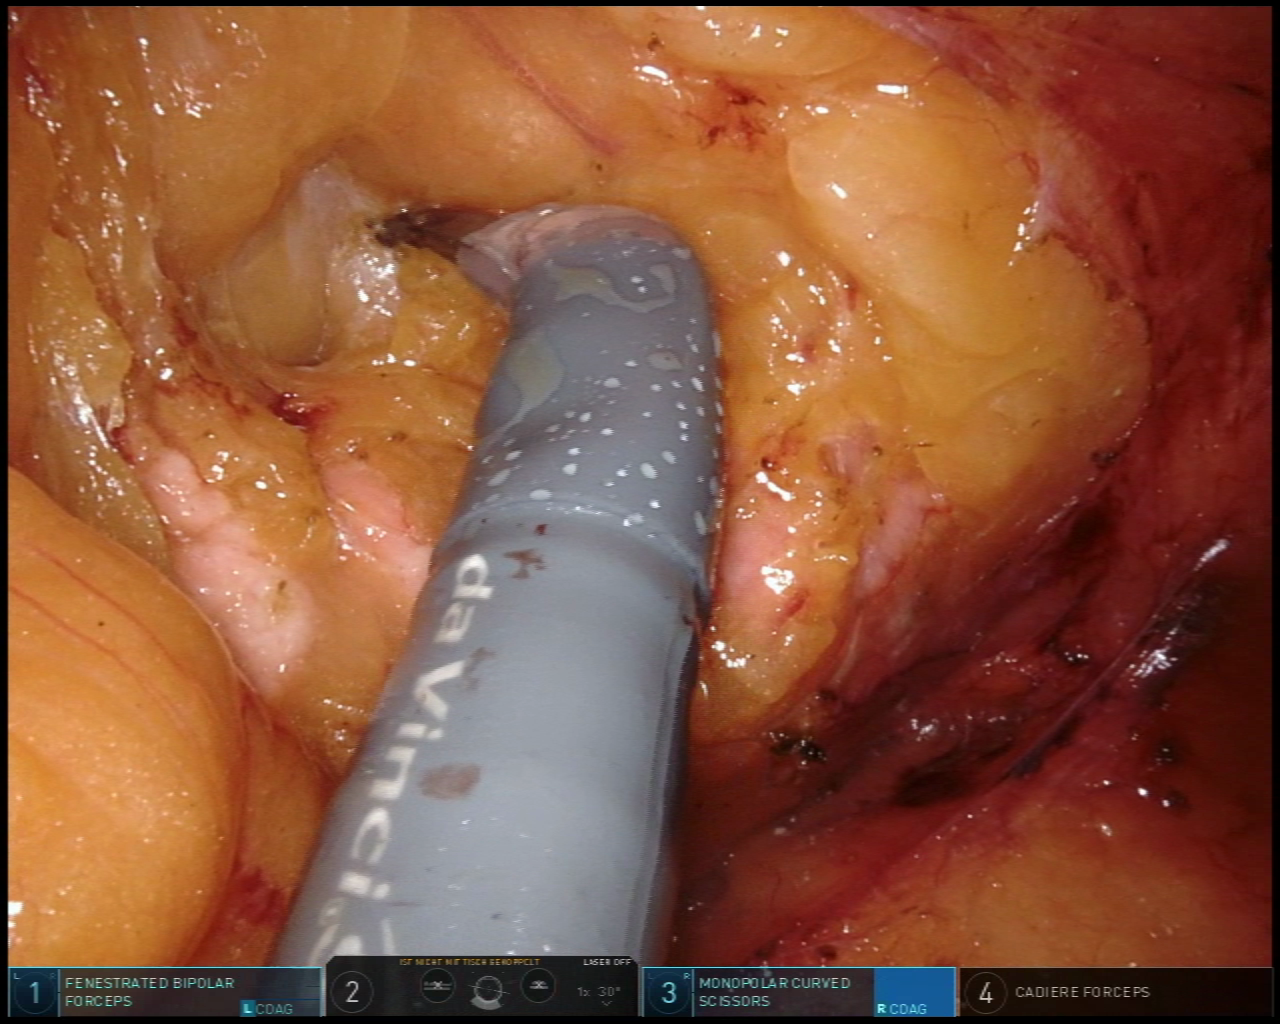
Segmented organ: pancreas
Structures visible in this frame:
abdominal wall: no
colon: no
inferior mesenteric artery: no
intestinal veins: no
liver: no
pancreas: yes
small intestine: no
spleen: no
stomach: no
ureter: no
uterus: no
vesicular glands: no